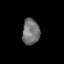
Tissue: prostate
Cell type: Epithelial cells
Senescence score: 0.2753
Nuclear area (px): 440
Mean DAPI intensity: 115.939